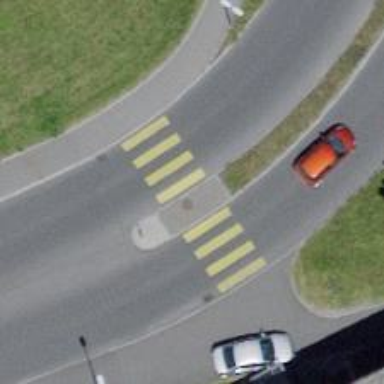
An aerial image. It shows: Marked crossing on the road.